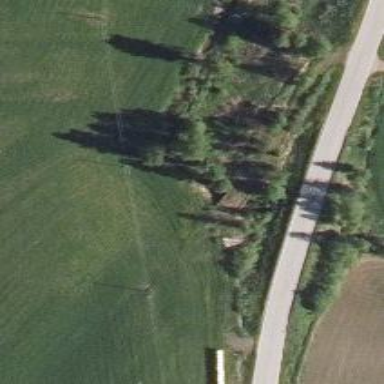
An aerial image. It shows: Historic bridge over well-maintained grade1 track.